Aerial crown-view tile of a tropical tree (Barro Colorado Island, Panama), acquired 20250317:
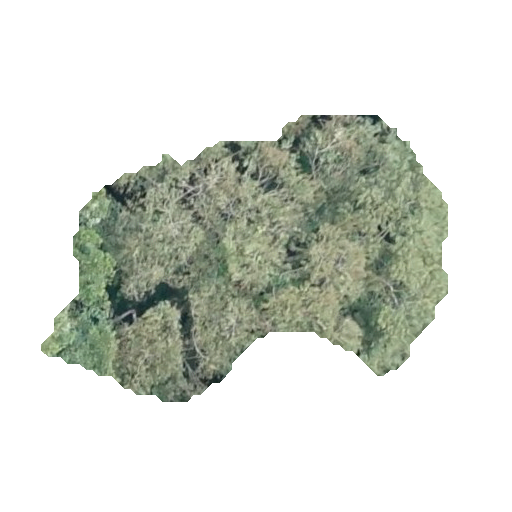
Species: Luehea seemannii
GBIF accepted scientific name: Luehea seemannii
Crown area: 117.193 m²